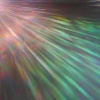
Label: sunburn